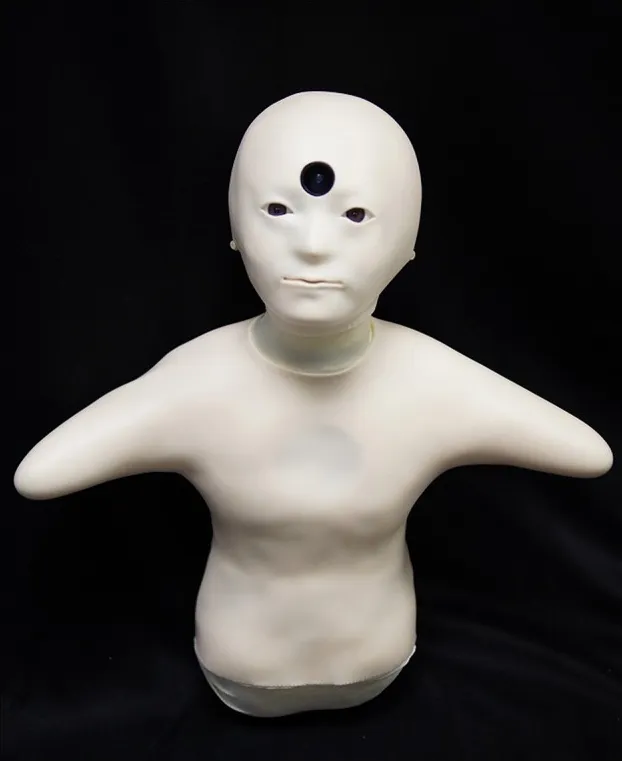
Telenoid R3b.
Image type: radiology (ct)